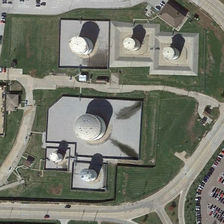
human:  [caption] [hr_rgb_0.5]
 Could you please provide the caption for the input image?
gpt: several storage tanks are surrounded by several parking lots .

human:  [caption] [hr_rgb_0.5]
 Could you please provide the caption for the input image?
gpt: several storage tanks are surrounded by several parking lots .

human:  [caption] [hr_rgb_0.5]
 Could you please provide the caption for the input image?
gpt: several storage tanks are surrounded by several parking lots .

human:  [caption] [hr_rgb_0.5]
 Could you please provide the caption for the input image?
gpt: several storage tanks are surrounded by several parking lots .

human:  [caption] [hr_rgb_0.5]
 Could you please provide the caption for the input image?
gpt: several storage tanks are surrounded by several parking lots .